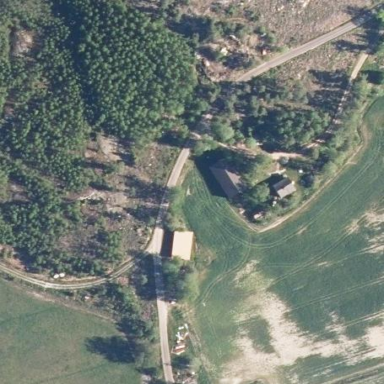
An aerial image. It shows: Farmyard area.